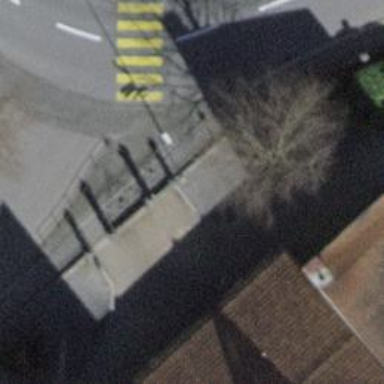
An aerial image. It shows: Entrance to school.